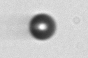
Label: bead